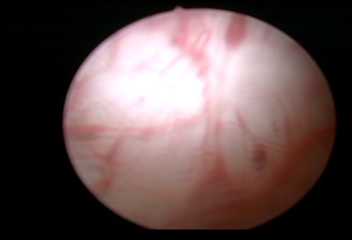
Modality: WLC
Class: Normal mucosa
Bladder cancer association: No